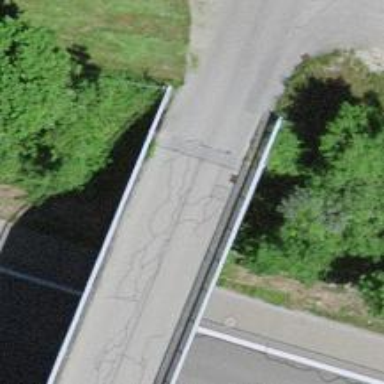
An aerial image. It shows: Unclassified road with asphalt surface running over bridge.